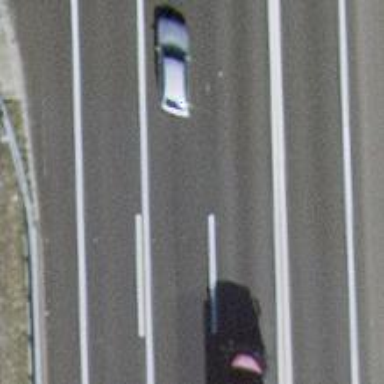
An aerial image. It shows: Motorway bridge with asphalt surface.